Field crop: maize
Growth stage: 2
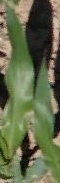
Species: maize